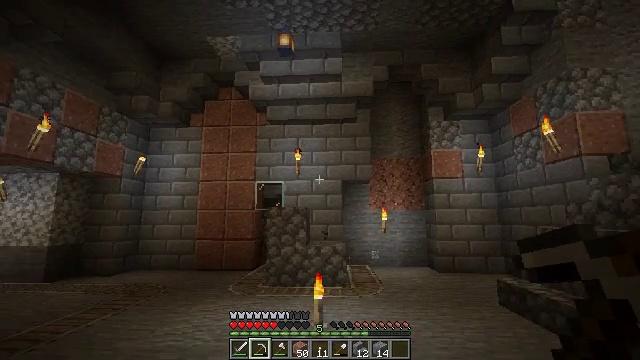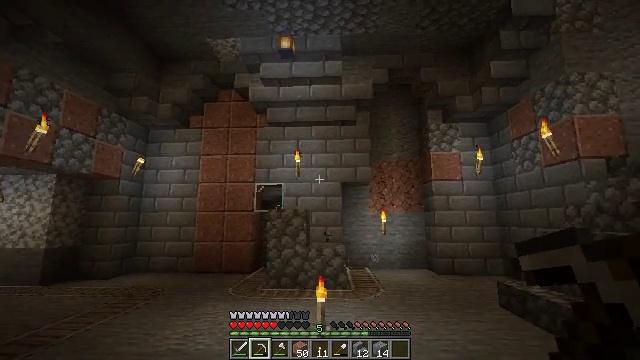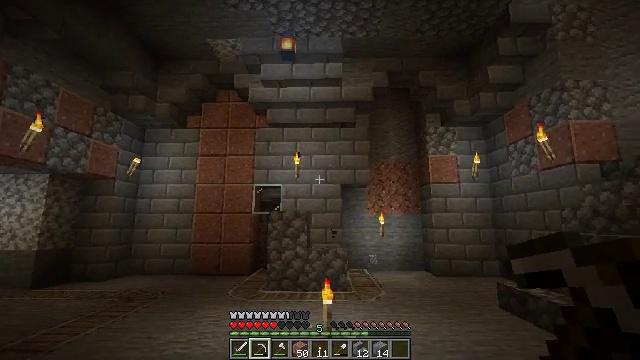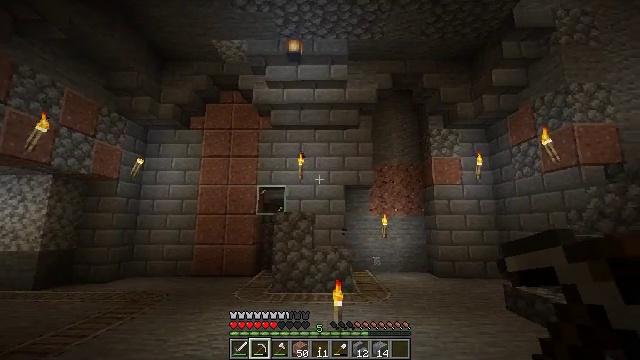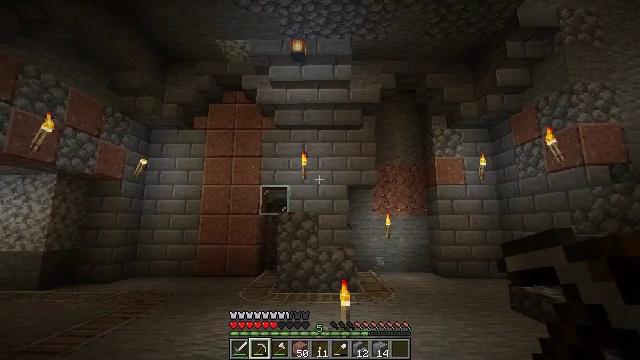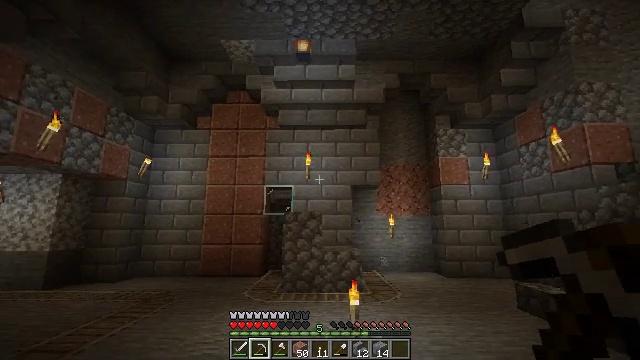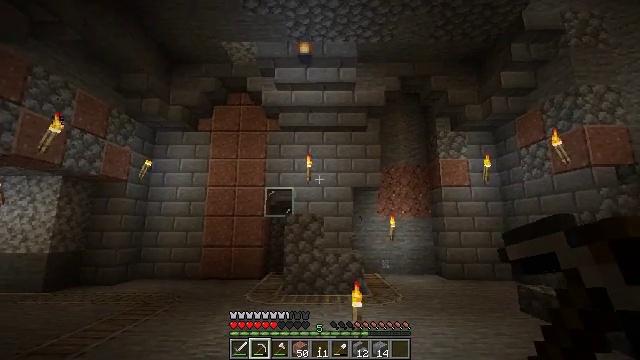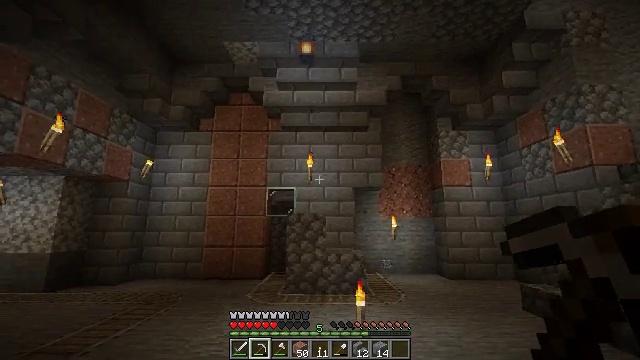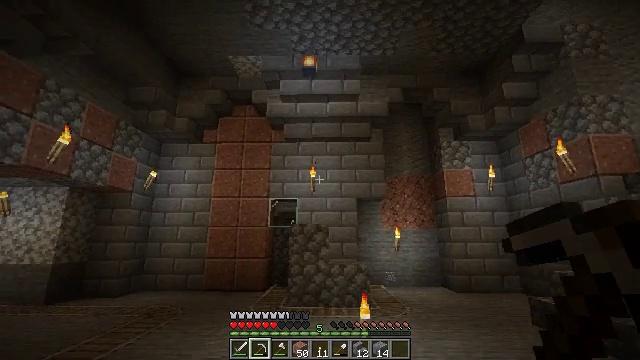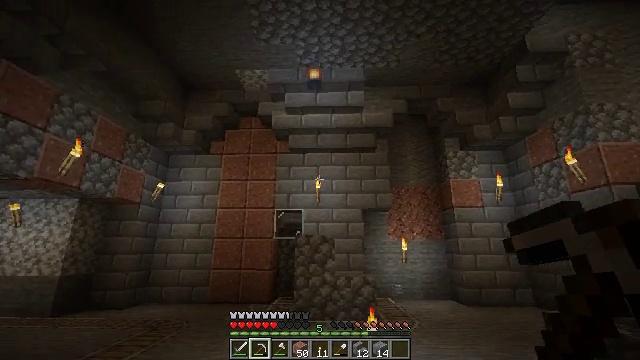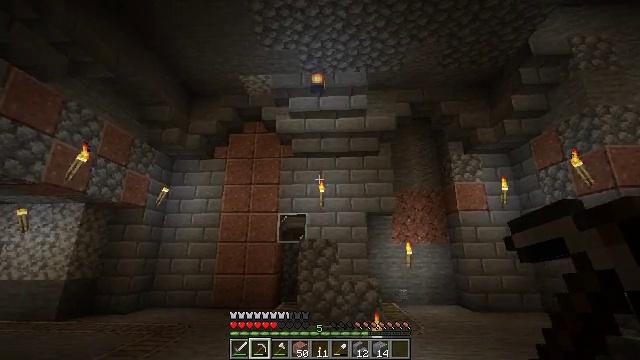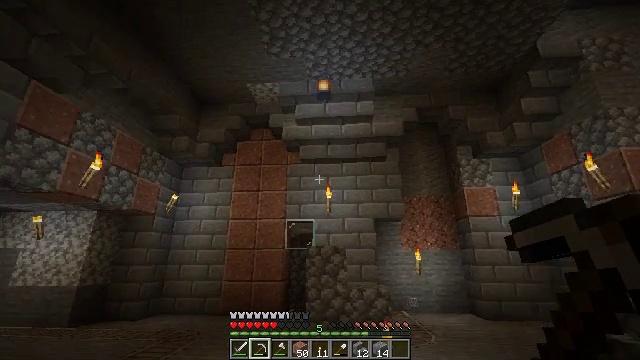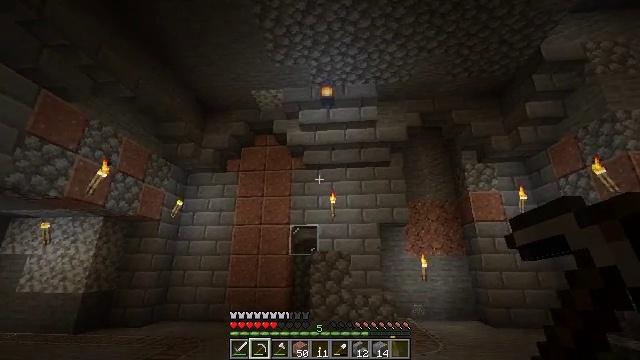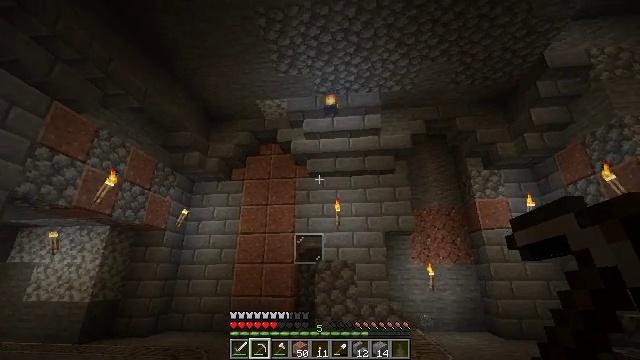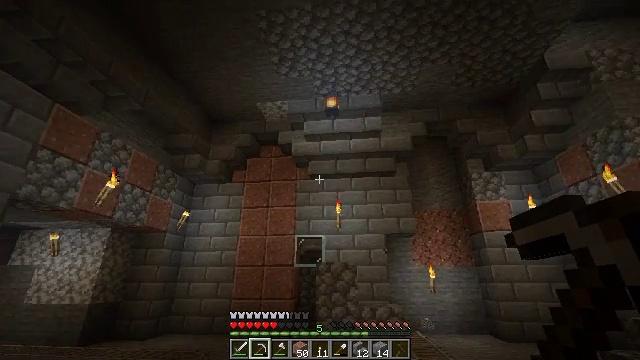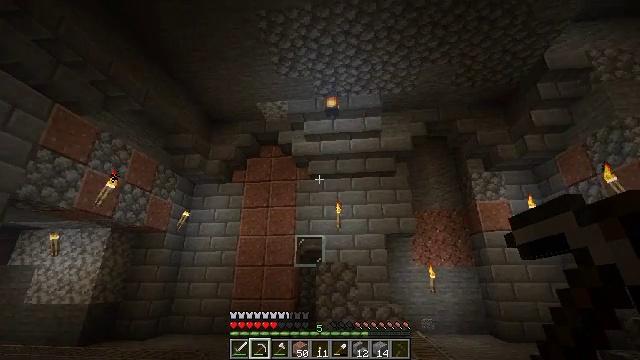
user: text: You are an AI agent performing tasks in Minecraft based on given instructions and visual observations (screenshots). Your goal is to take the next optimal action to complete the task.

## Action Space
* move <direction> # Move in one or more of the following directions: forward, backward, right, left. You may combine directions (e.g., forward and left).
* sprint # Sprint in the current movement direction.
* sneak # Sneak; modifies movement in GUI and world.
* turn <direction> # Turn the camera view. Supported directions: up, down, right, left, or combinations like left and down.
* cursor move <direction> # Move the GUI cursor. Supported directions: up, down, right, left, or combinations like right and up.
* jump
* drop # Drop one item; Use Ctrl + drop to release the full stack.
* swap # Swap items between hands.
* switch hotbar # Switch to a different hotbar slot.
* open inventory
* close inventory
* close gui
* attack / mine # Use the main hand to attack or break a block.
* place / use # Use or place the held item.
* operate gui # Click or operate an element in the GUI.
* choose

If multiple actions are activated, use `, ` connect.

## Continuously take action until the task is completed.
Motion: motion action
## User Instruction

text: Attack the polished granite to obtain it.
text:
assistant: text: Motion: move left
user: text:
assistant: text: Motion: move left, turn right
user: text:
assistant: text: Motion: move left
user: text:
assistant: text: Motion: no_op
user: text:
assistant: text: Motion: no_op
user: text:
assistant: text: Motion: no_op
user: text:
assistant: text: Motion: no_op
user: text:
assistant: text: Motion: turn up
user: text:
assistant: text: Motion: turn left and up
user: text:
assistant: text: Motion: no_op
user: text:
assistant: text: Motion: turn left and up
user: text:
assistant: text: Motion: turn up
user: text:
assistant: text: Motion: turn left and up
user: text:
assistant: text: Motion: no_op
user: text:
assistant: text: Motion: no_op
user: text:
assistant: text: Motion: no_op
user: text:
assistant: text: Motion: no_op
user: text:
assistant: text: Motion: no_op
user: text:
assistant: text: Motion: no_op
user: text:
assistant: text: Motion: turn left and down
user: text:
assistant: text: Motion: no_op
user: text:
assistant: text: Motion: no_op
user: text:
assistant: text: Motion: no_op
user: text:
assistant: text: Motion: no_op
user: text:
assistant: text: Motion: turn down
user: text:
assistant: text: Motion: no_op
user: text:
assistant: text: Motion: no_op
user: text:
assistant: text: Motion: no_op
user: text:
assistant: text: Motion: no_op
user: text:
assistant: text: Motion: turn right